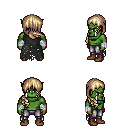
a pixel art fantasy rpg character, male body template, orc, green skin, black tattered cape, metal pants, white blonde right-swept hairstyle, white cloth bandages, brown shoes, four views (front, back, left, right), 2x2 character sprite sheet, small pixel art, hard edges, no anti-aliasing